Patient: sex F, age 67
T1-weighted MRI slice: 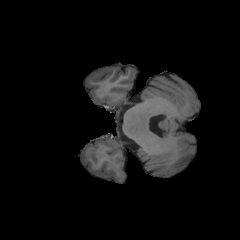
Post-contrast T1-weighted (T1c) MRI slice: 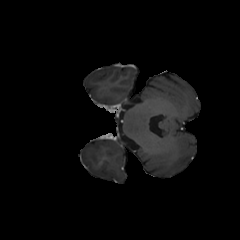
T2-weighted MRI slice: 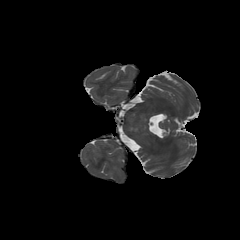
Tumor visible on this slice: no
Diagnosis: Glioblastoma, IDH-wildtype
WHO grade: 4